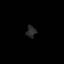
Tissue: skin
Cell type: T cells
Senescence score: 0.2828
Nuclear area (px): 113
Mean DAPI intensity: 39.903